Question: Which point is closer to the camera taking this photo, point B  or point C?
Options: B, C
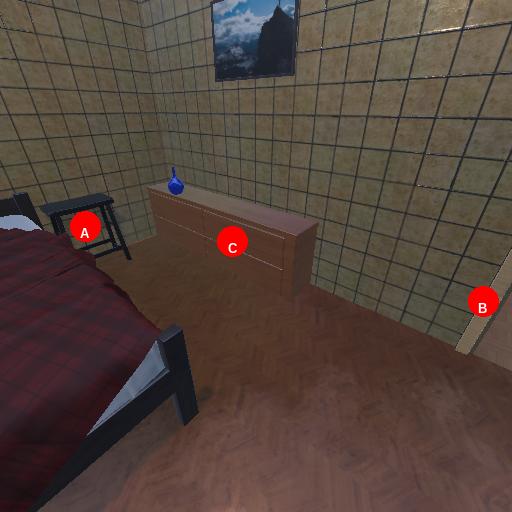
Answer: B